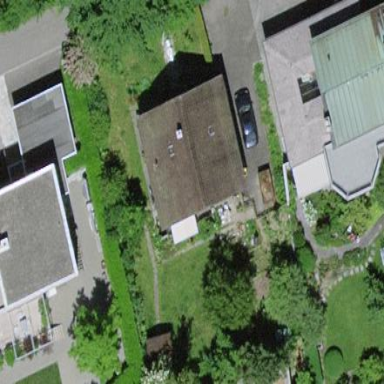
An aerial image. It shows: Residential building.